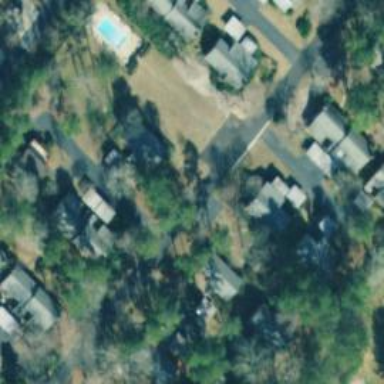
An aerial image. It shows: Residential road.